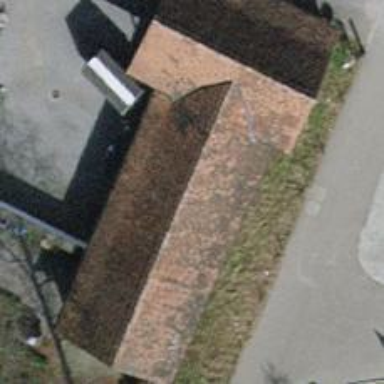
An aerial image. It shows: Shed.